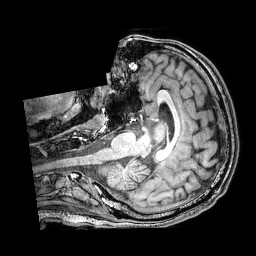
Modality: T1w
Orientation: axial
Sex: male
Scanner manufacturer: philips
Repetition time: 0.008274 s
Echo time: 0.00384 s